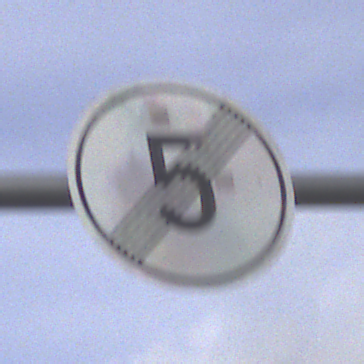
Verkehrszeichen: EndeGeschwindigkeit5
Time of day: MorningAfternoon
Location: Outdoor (Suburban)
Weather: PartlyCloudy
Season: NotSpecified
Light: Natural